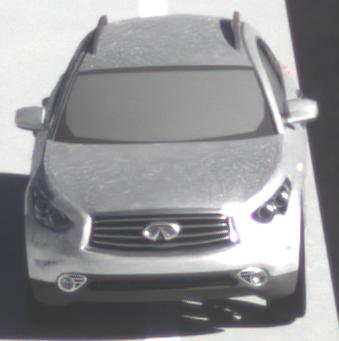
Make: Infiniti
Model: FX 37
Detailed model: FX (S51)
Model produced from: 2012/07
Model produced until: 2013/10
Doors: 5
Color: white
Road condition: dry road
Daytime: morning or afternoon
Contrast: high contrast